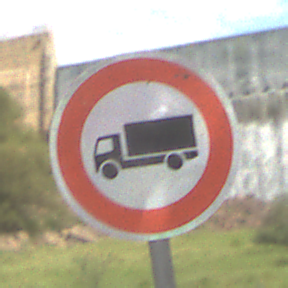
Verkehrszeichen: VerbotFuerKraftfahrzeugeUeberDreiKommaFuenfTonnen
Umgebung: Outdoor, Nature
Tageszeit: Midday
Wetter: PartlyCloudy
Licht: Natural
Jahreszeit: NotSpecified
Kontrast: HighContrast